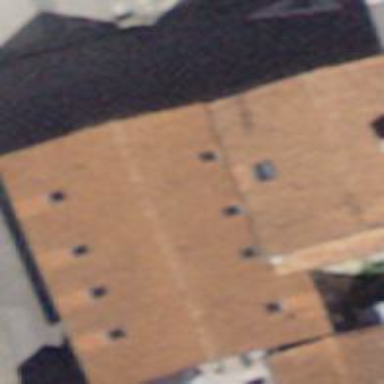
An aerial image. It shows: Cafe.